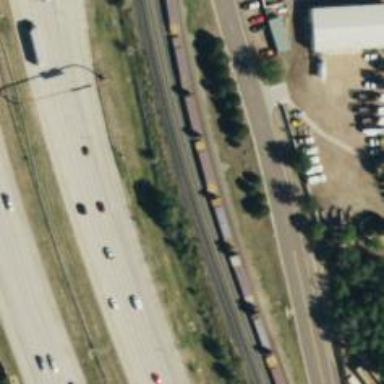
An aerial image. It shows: Railway siding with rails.